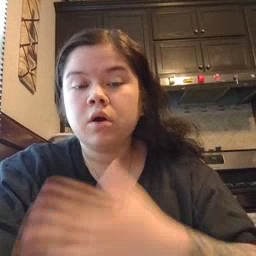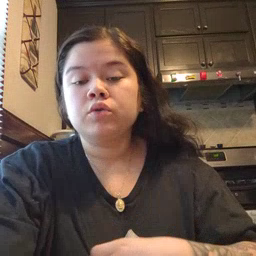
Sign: hungry